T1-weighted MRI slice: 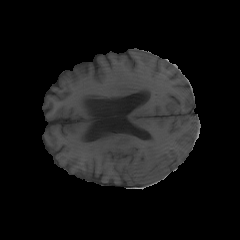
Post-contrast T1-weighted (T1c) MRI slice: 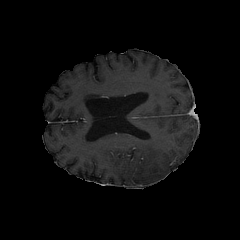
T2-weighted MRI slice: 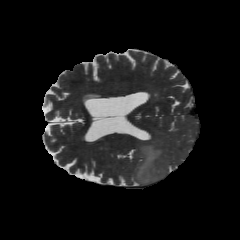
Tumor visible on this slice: yes